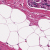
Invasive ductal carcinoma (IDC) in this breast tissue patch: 0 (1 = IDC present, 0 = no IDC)